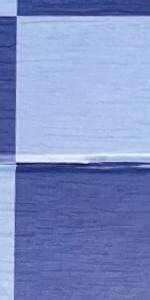
Label: Empty